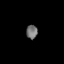
Tissue: lung
Cell type: Others
Senescence score: 0.07915
Nuclear area (px): 151
Mean DAPI intensity: 114.265